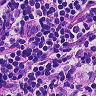
Metastatic tissue present: no